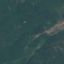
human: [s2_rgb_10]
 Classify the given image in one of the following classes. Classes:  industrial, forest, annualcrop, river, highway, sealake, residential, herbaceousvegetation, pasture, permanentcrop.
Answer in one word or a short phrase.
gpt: Forest